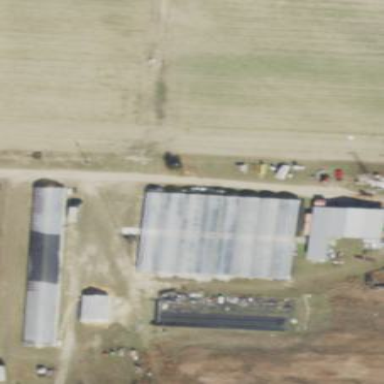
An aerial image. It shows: Poultry farmyard is depicted in the image.